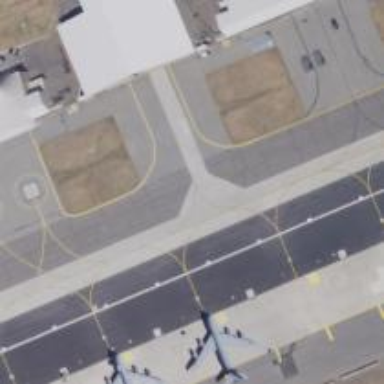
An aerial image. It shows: View of taxiway at the airport.